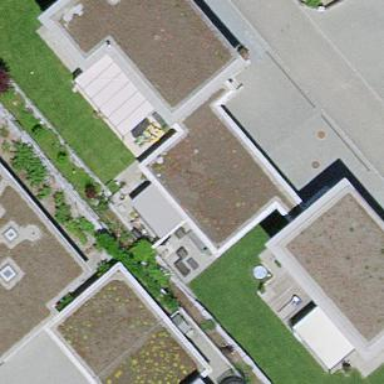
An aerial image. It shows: Building with flat roof.